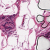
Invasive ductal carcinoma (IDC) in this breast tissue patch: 0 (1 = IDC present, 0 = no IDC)